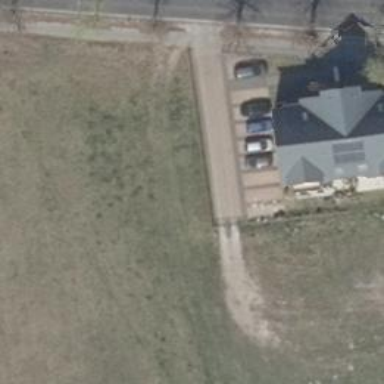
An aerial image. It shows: Driveway leading to service road.